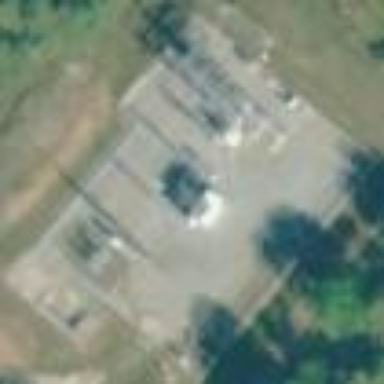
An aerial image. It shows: Distribution level power substation enclosed by fence.